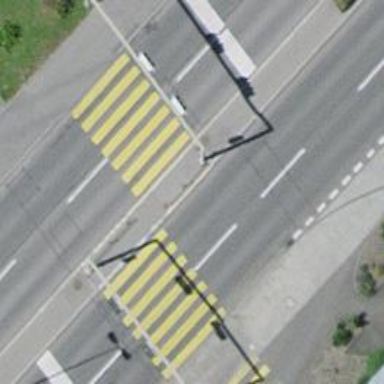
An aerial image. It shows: Road with traffic signals at crossing.